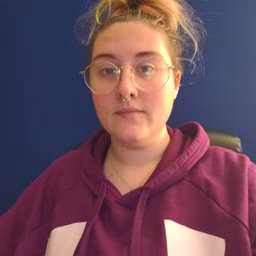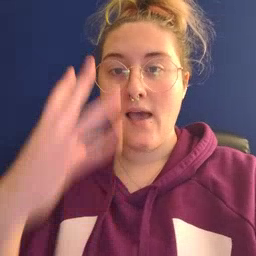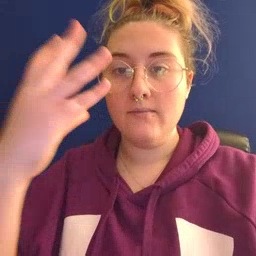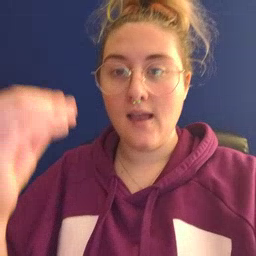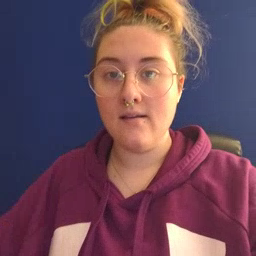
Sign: outside